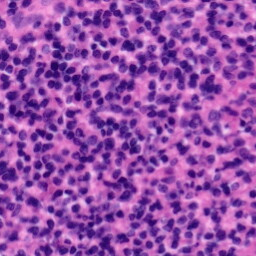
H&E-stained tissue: Tonsil